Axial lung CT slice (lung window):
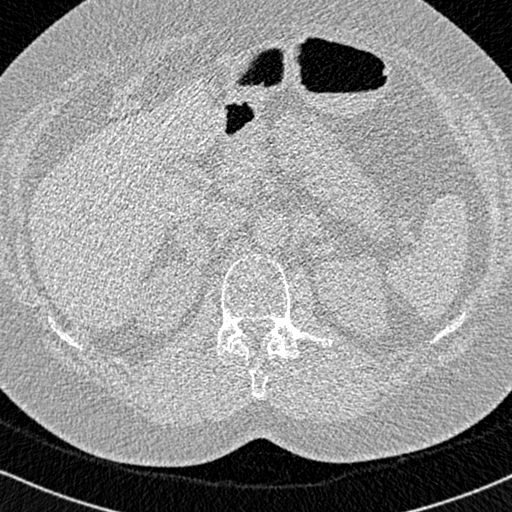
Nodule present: no